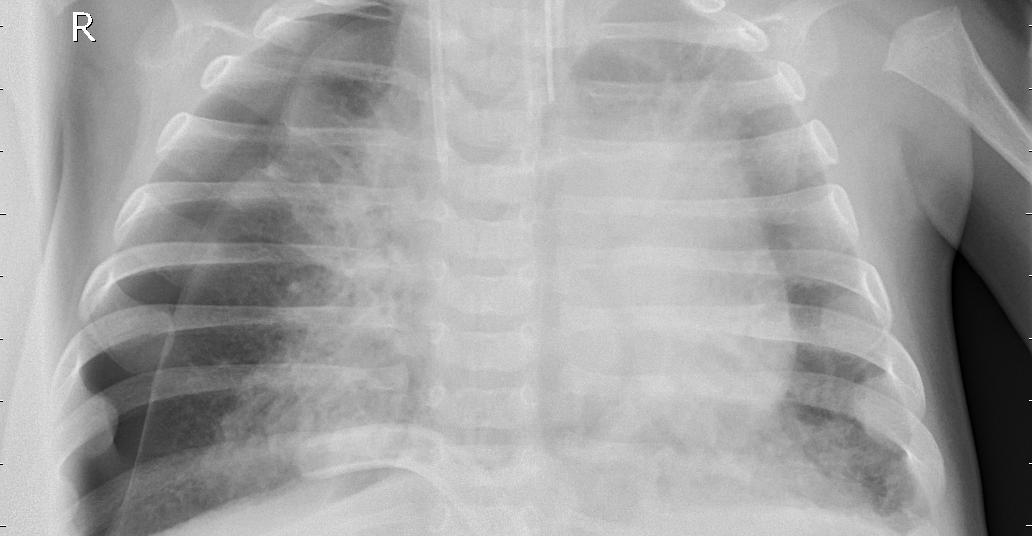
Diagnosis: PNEUMONIA